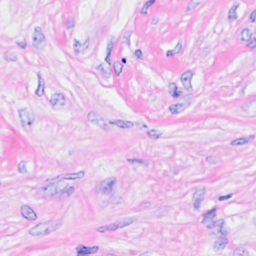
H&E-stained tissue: Breast